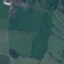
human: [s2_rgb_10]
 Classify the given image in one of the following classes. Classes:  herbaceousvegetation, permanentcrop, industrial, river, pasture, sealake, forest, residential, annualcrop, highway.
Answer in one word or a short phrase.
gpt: Pasture